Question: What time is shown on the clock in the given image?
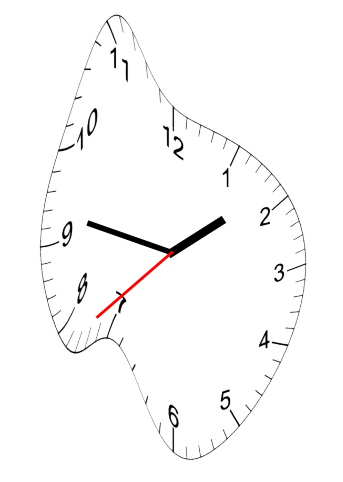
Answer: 01:46:38